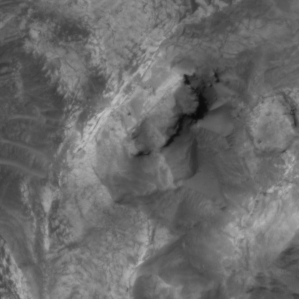
Label: non_frost